Question: Trying to make a Google Sheets Formula for Conditional Formula that when a cell in column "A" is equal to then change the background to red if Cell in the matching row in column "E" is empty
I started with REGEXMATCH but I couldn't figure out how to format it.

Basically, if the company's names match they require a PO# in which it would mark the cell red if not filled out
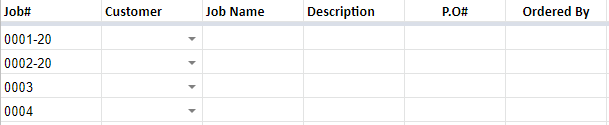
Answer: try:
'''
=($A2<>"")*($E2="")
'''
apply it on range A2:A